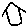
Label: house